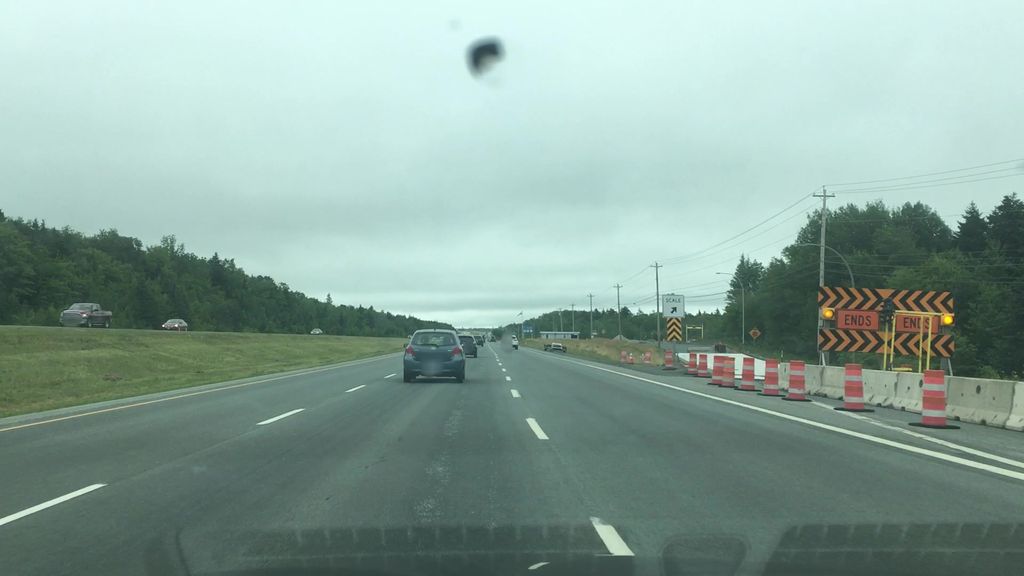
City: halifax